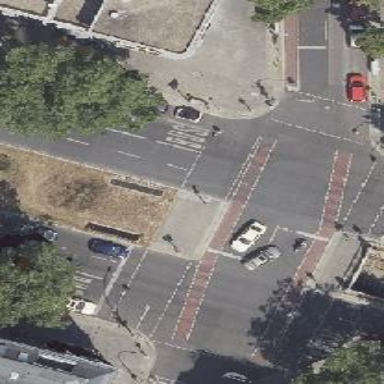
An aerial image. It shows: Crossing with traffic signals.